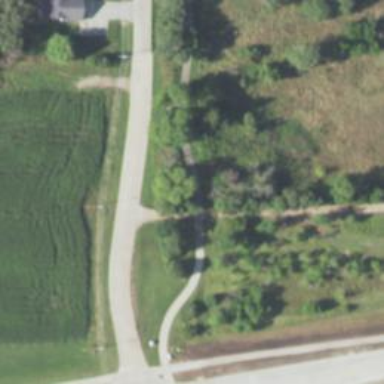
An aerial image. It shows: Disc golf hole.